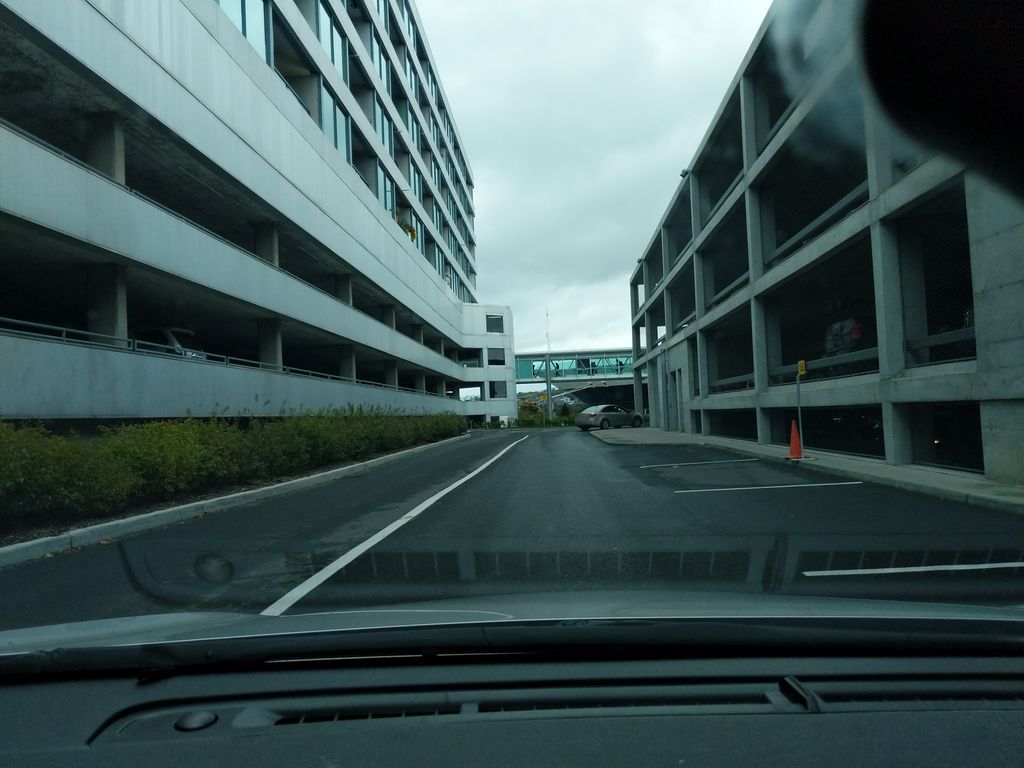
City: quebec_city